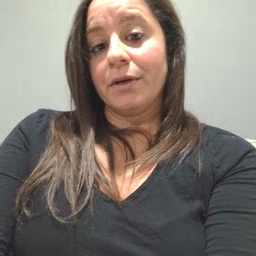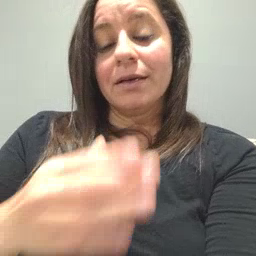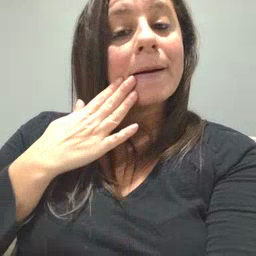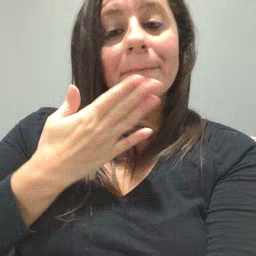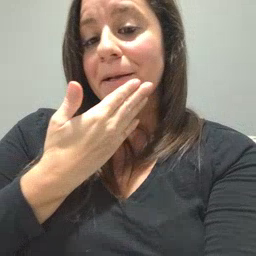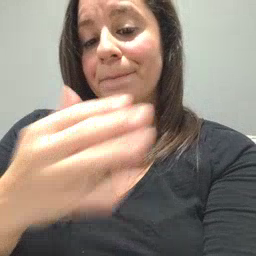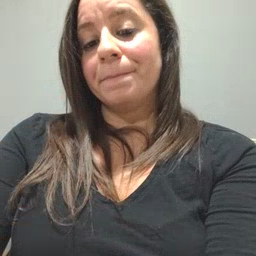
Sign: napkin